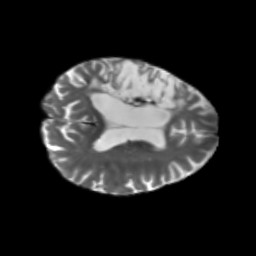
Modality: T2w
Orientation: axial
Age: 66
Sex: female
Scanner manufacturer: siemens
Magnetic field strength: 3 T
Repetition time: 5.25 s
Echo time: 0.08 s